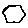
Label: hexagon